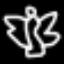
Label: angel